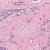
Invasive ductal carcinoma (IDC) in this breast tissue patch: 1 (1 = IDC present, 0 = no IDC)